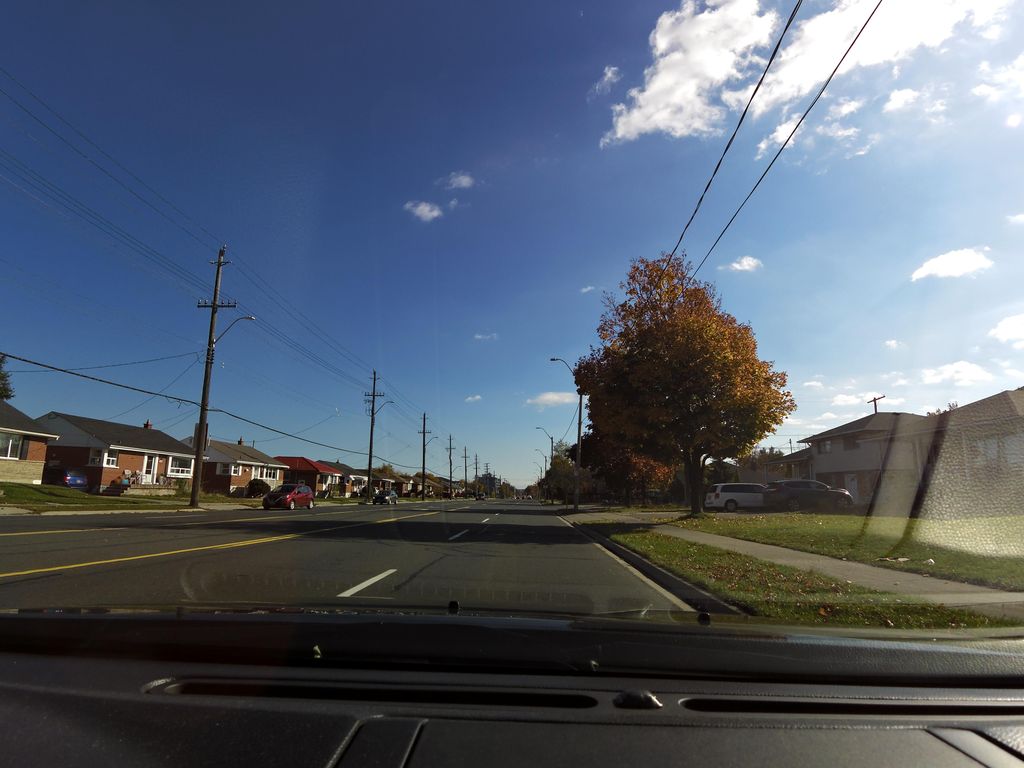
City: hamilton